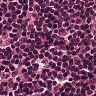
Metastatic tissue present: no